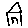
Label: house